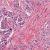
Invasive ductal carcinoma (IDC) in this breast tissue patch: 1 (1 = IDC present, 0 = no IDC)